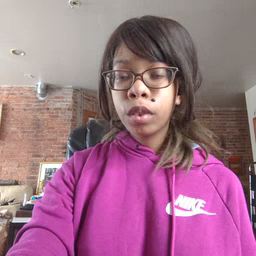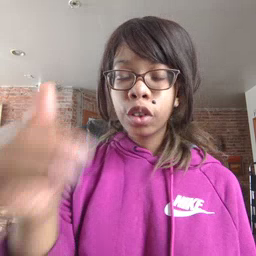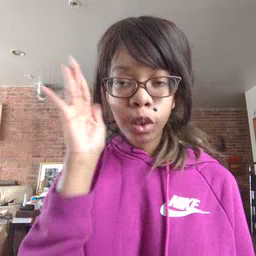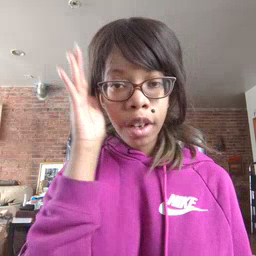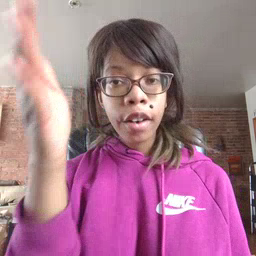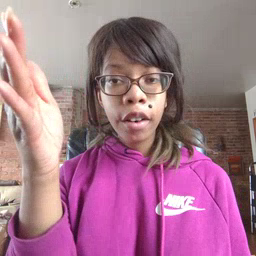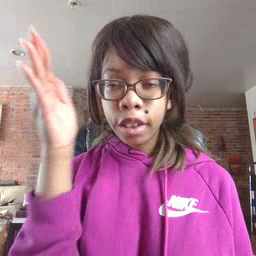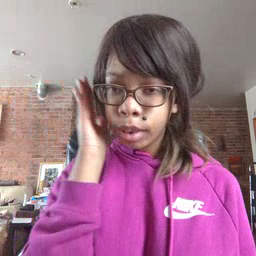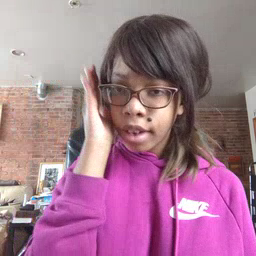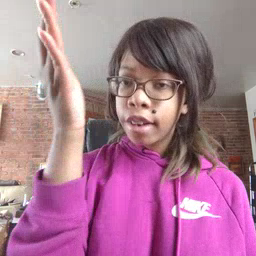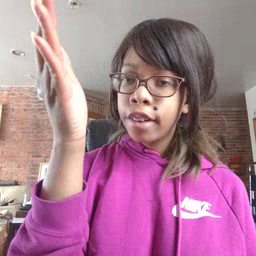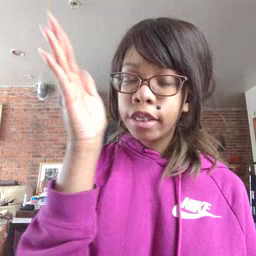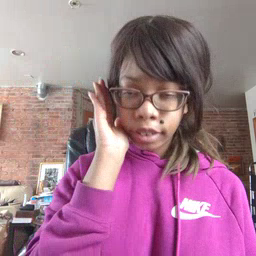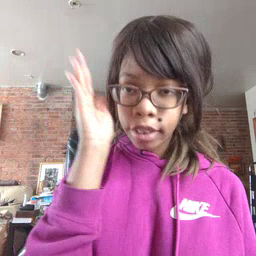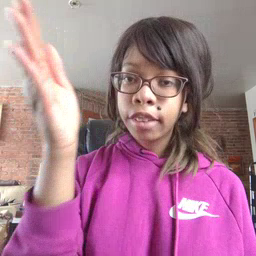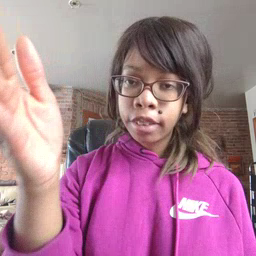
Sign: will